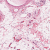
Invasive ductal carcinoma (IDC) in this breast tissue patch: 0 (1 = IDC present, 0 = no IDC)